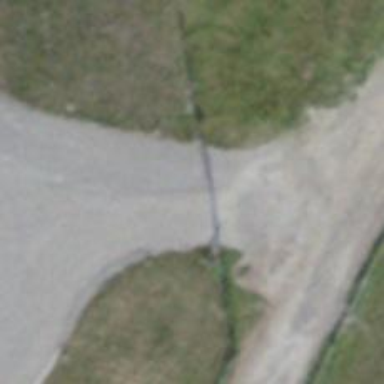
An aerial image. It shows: Gate.